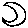
Label: moon